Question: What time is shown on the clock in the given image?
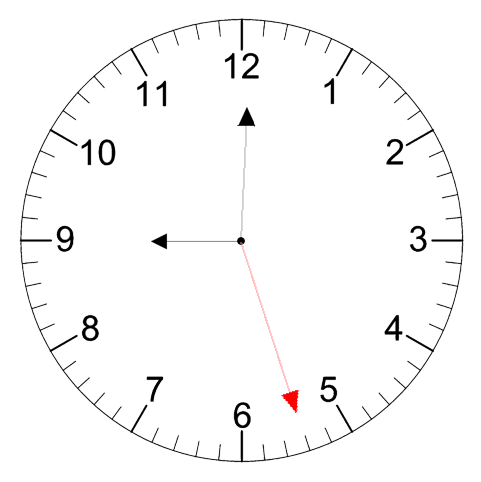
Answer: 09:00:27